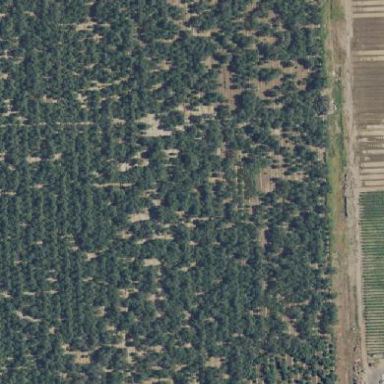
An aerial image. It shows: Orchard filled with almond trees.